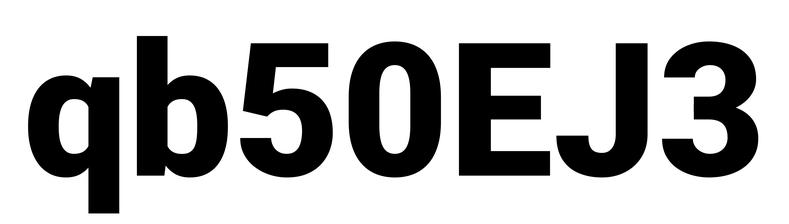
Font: Roboto_Black